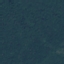
Label: Forest